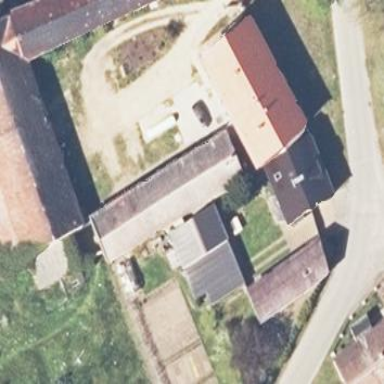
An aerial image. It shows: Farm auxiliary building.